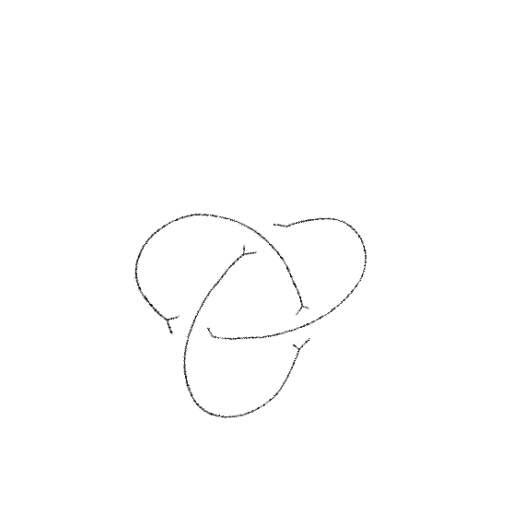
Crossing number: 3